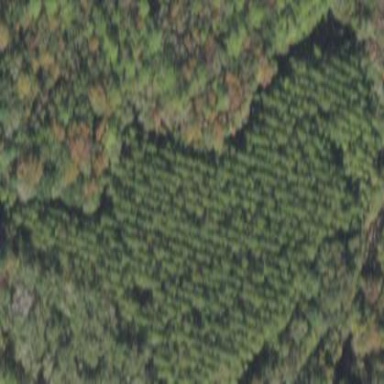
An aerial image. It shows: Forest dominated by needle-leaved trees.